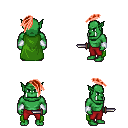
a pixel art fantasy rpg character, male body template, orc, green skin, green cape, red pants, red long mohawk hairstyle, white cloth bracers, dagger, four views (front, back, left, right), 2x2 character sprite sheet, small pixel art, hard edges, no anti-aliasing